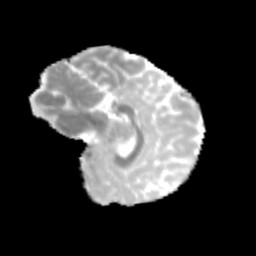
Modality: MD
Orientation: sagittal
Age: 12
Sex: female
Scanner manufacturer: siemens
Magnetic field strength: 3 T
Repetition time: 3.8 s
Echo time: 0.07 s